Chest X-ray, AP view. Patient: 51 years old, sex F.
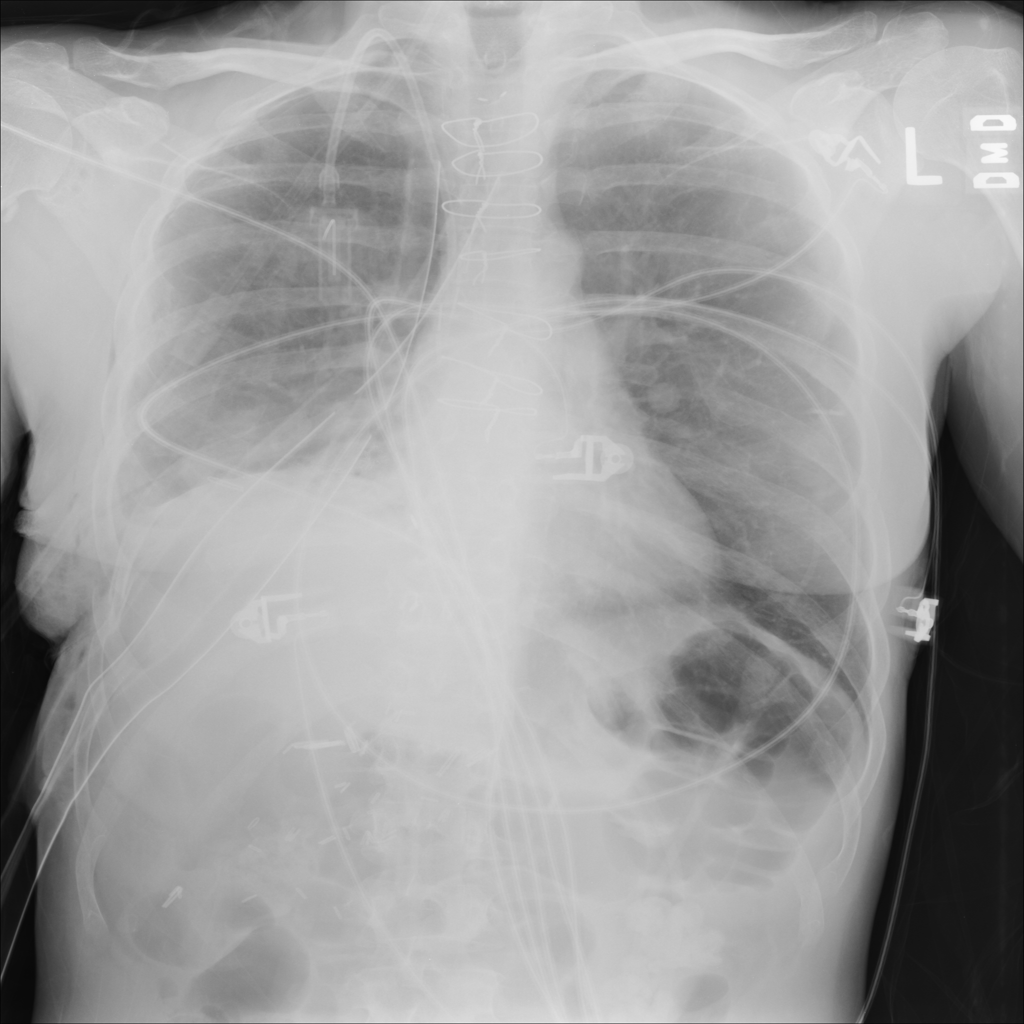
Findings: Pneumothorax